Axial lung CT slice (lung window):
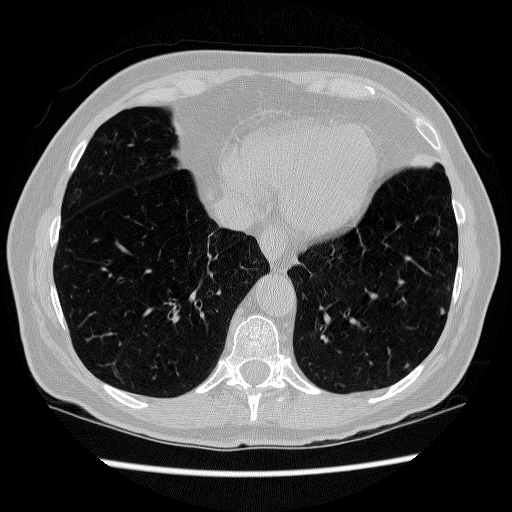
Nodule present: yes
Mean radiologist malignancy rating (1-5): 2.5